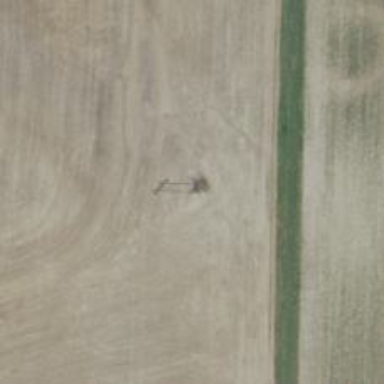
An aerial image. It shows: Power pole.